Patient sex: F
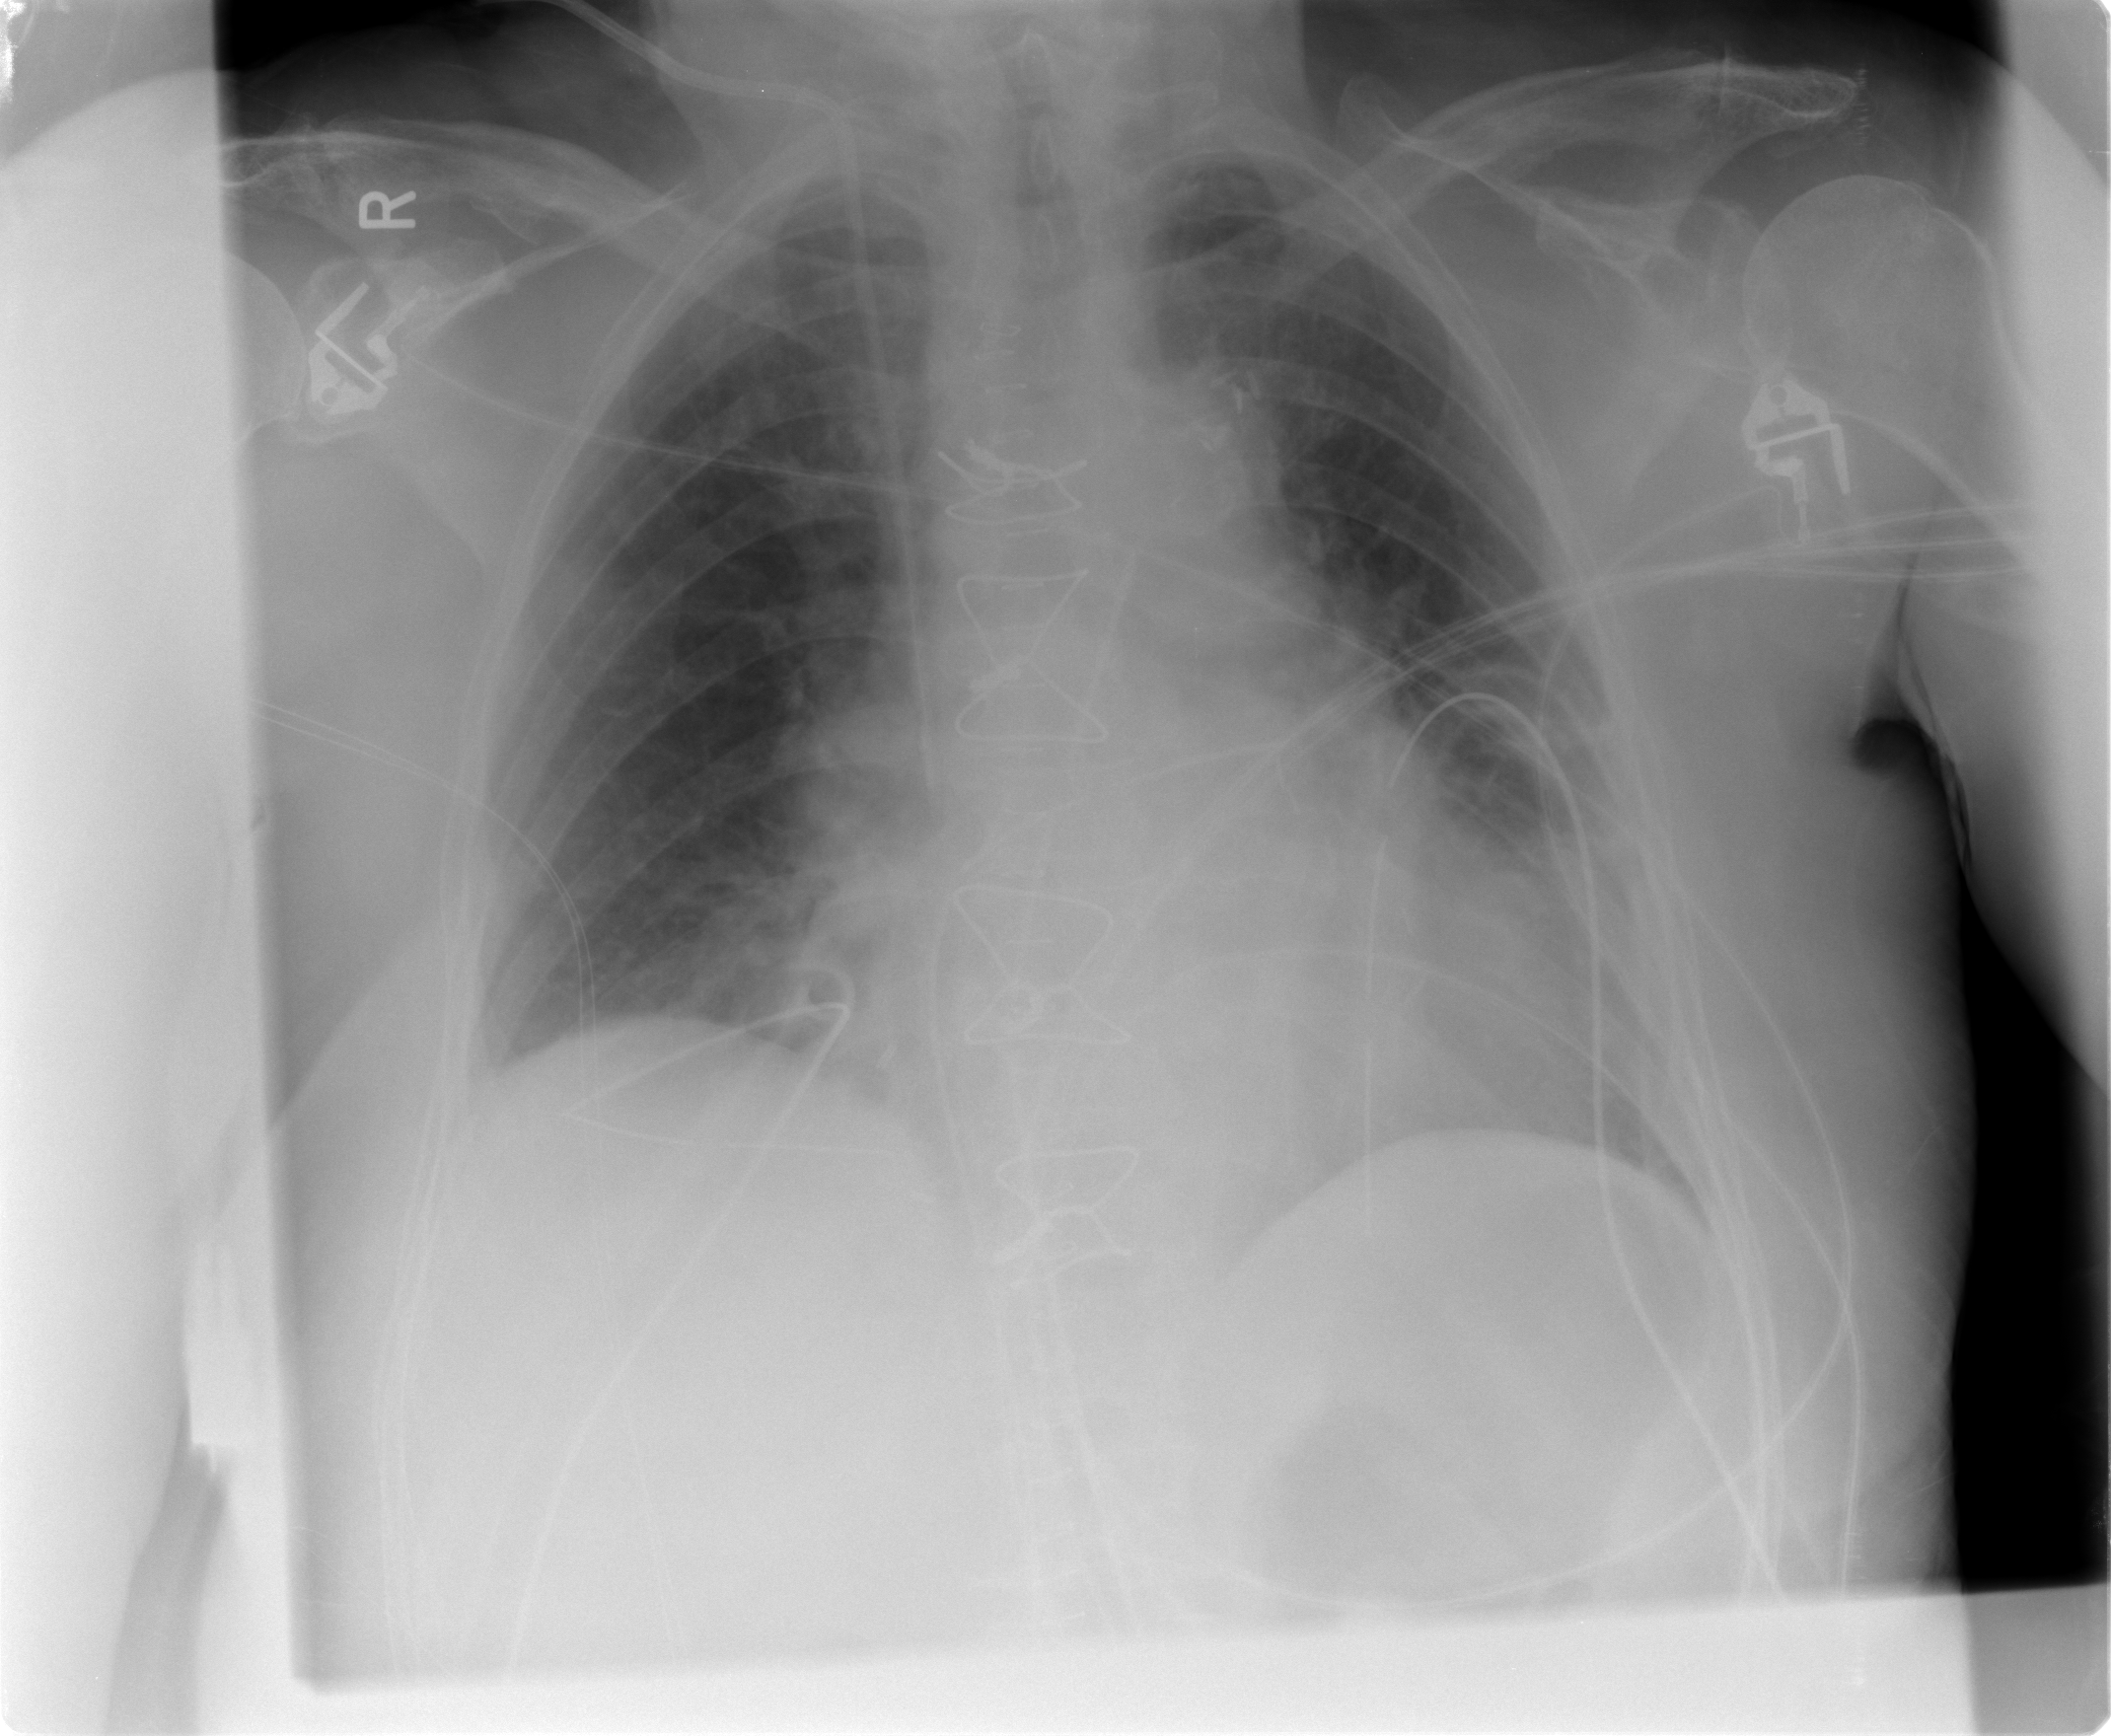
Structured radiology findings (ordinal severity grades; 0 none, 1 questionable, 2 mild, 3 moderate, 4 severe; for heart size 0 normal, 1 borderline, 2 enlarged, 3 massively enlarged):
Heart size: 0
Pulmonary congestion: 0
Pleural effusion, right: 1
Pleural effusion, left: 1
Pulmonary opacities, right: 0
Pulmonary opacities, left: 0
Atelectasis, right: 2
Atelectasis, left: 2